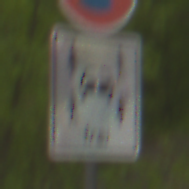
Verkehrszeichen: CarsharingfahrzeugeFrei
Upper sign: EingeschraenktesHalteverbot
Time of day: MorningAfternoon
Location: Outdoor (Nature)
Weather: Overcast
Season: NotSpecified
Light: Natural